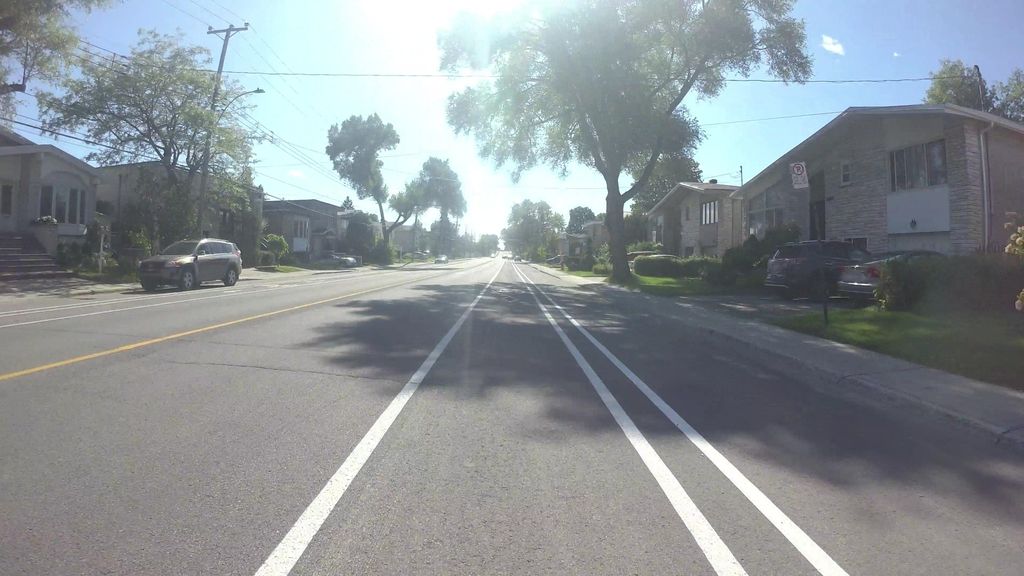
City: montreal